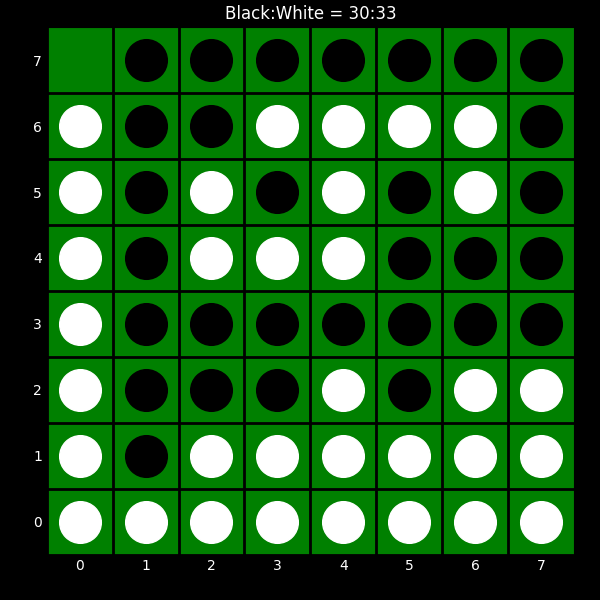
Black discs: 30
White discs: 33